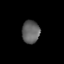
Tissue: lung
Cell type: Endothelial cells
Senescence score: 0.5529
Nuclear area (px): 396
Mean DAPI intensity: 98.109